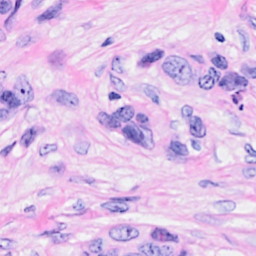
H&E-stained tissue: Breast